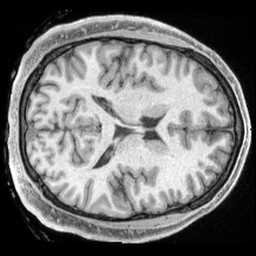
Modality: T1w
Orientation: axial